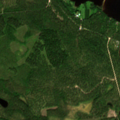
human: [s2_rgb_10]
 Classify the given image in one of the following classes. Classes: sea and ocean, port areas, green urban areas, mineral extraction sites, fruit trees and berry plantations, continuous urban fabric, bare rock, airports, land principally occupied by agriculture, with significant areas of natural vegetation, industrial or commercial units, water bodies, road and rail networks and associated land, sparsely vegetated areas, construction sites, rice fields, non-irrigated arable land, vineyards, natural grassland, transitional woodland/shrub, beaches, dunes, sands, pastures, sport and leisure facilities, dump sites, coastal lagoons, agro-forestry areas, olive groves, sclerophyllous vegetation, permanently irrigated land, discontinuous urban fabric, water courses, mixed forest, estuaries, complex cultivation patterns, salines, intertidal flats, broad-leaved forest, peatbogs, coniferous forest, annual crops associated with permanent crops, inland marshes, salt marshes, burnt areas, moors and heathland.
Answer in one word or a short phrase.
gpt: coniferous forest, water bodies